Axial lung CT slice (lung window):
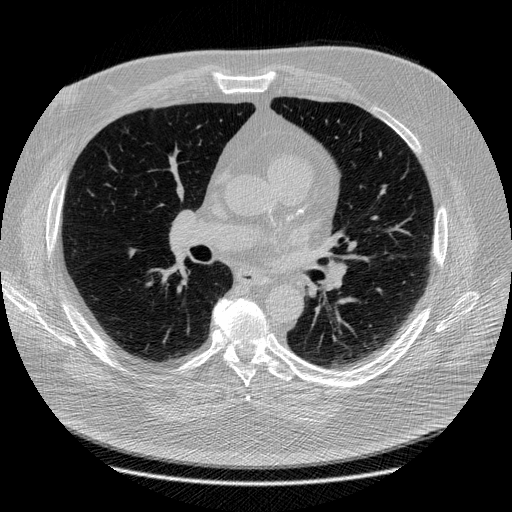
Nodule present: yes
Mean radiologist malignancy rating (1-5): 2